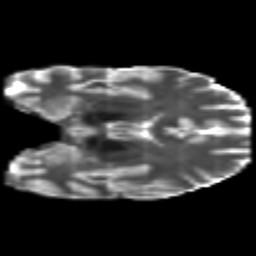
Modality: T2w
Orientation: coronal
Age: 37
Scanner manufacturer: philips
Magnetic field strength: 3 T
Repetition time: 8.6 s
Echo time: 0.127 s